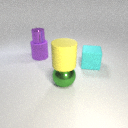
large yellow rubber cylinder above large green metal sphere